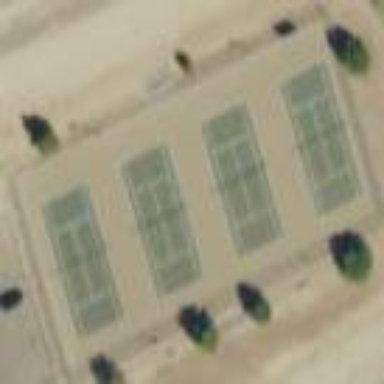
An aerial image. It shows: Tennis court in leisure pitch.